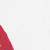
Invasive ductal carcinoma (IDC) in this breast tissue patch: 0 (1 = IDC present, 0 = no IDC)